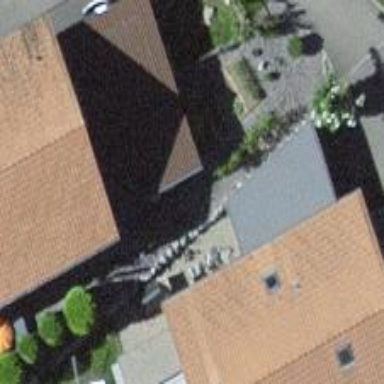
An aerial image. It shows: Garage building.